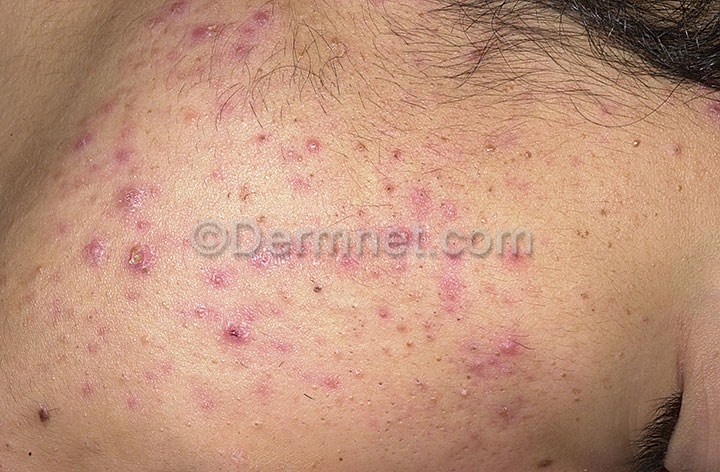
Disease: Acne and Rosacea Photos